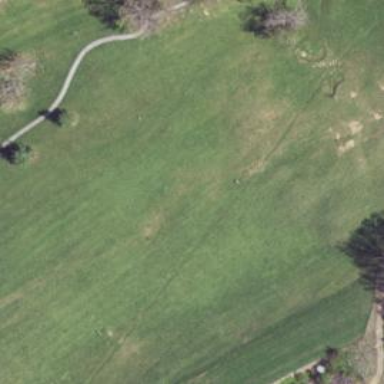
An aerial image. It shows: Grassy area used as driving range for golf.